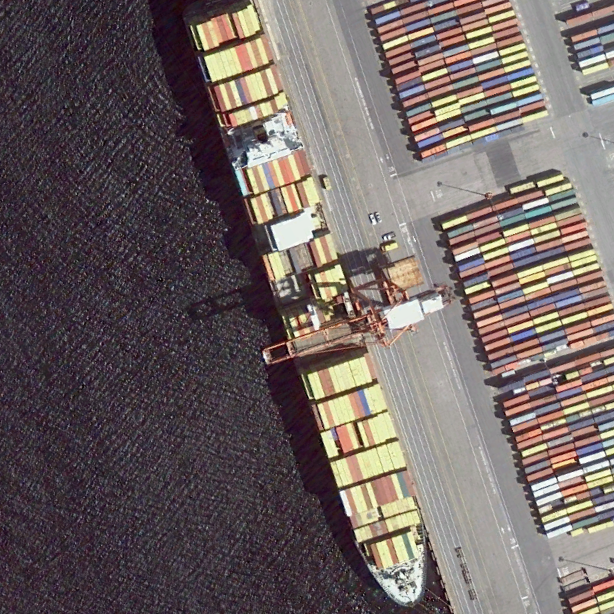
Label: civil